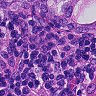
Metastatic tissue present: yes